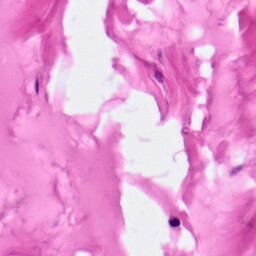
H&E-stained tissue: Pancreatic